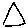
Label: triangle